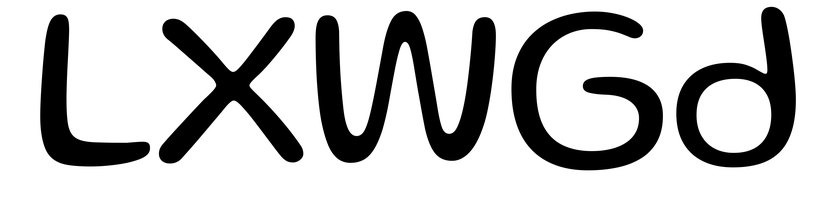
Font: Gluten_Light